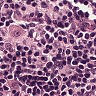
Metastatic tissue present: no